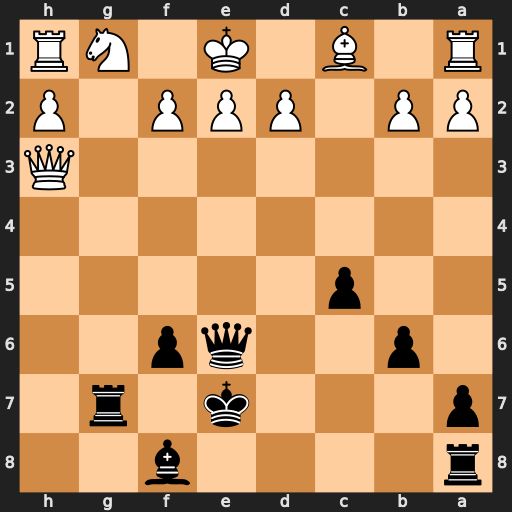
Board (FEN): r4b2/p3k1r1/1p2qp2/2p5/8/7Q/PP1PPP1P/R1B1K1NR
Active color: b
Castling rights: KQ
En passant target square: -
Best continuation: Rxg1+ Rxg1 Qxh3